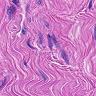
Metastatic tissue present: no